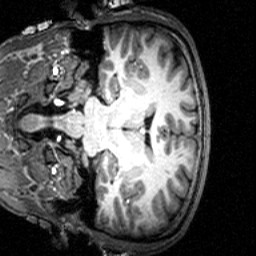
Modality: T1w
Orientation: coronal
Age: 19
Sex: male